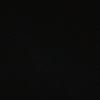
Label: space